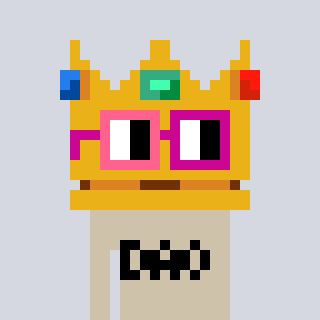
a pixel art character with square pink and red glasses, a crown-shaped head and a bege-colored body on a cool background